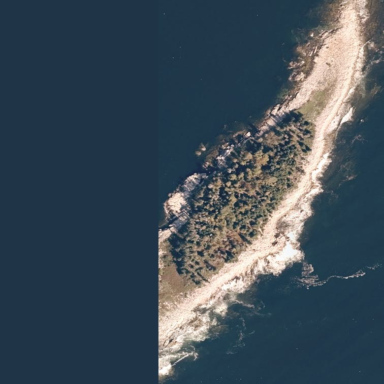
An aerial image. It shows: Islet along the coastline.